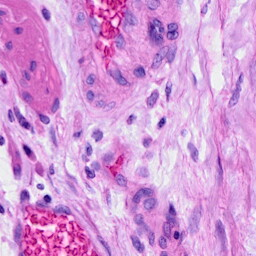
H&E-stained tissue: Ovarian